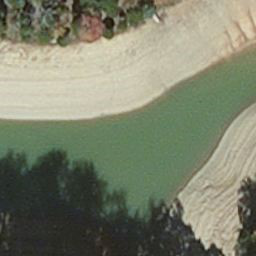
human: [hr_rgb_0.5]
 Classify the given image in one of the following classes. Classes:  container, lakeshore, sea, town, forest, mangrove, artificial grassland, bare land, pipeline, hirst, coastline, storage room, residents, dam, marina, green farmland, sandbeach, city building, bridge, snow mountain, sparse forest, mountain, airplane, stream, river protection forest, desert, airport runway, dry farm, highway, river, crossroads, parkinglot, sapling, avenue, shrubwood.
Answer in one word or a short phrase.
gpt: hirst